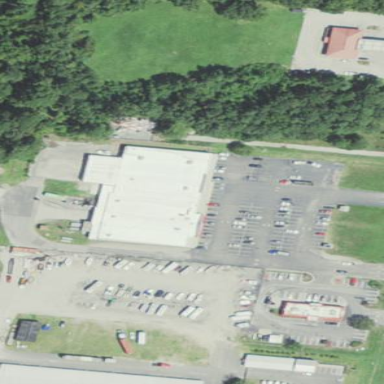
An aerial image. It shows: Supermarket building.